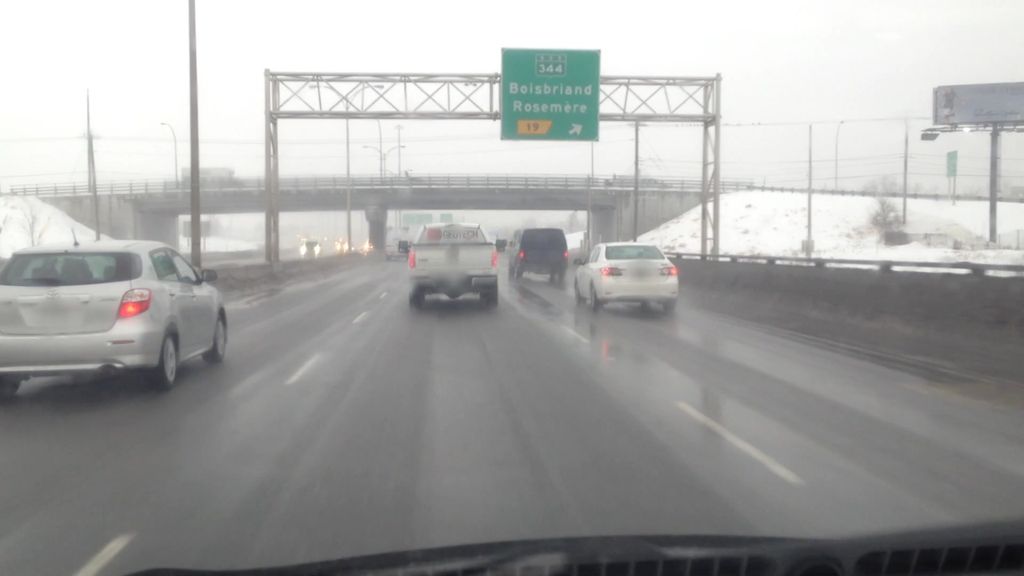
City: montreal